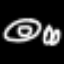
Label: donut